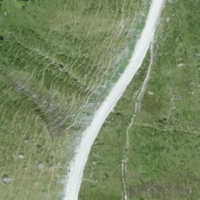
EUNIS habitat code: 26
Species observed at this site:
Aglais urticae
Bartsia alpina